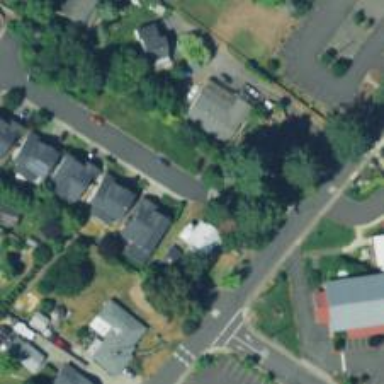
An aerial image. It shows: Residential road with sidewalk on the left.